Brain MRI, t1w sequence, axial 2D slice.
Patient: age 37, sex F, weight 95 kg, height 1.95 m
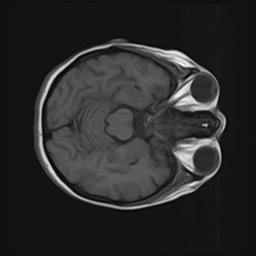